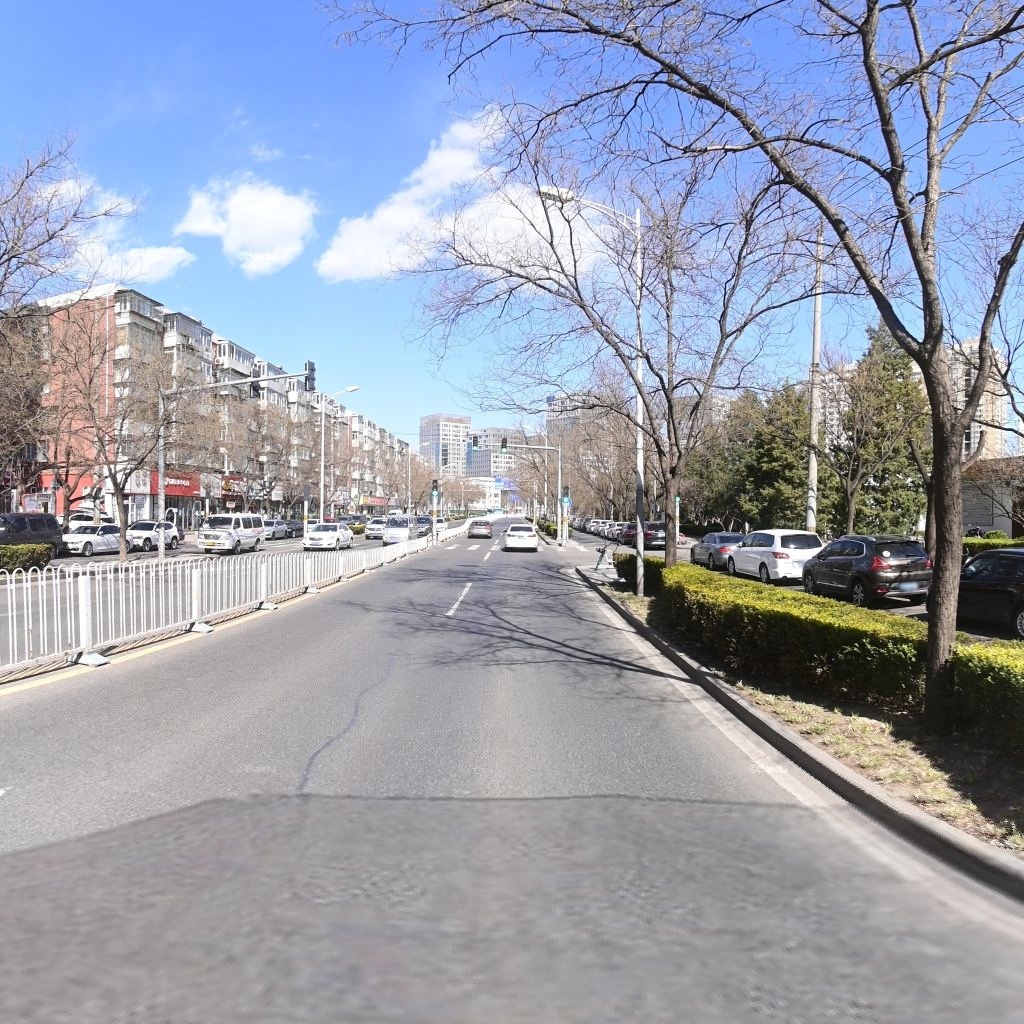
Region: Chaoyang
Road damage annotations: longitudinal patch